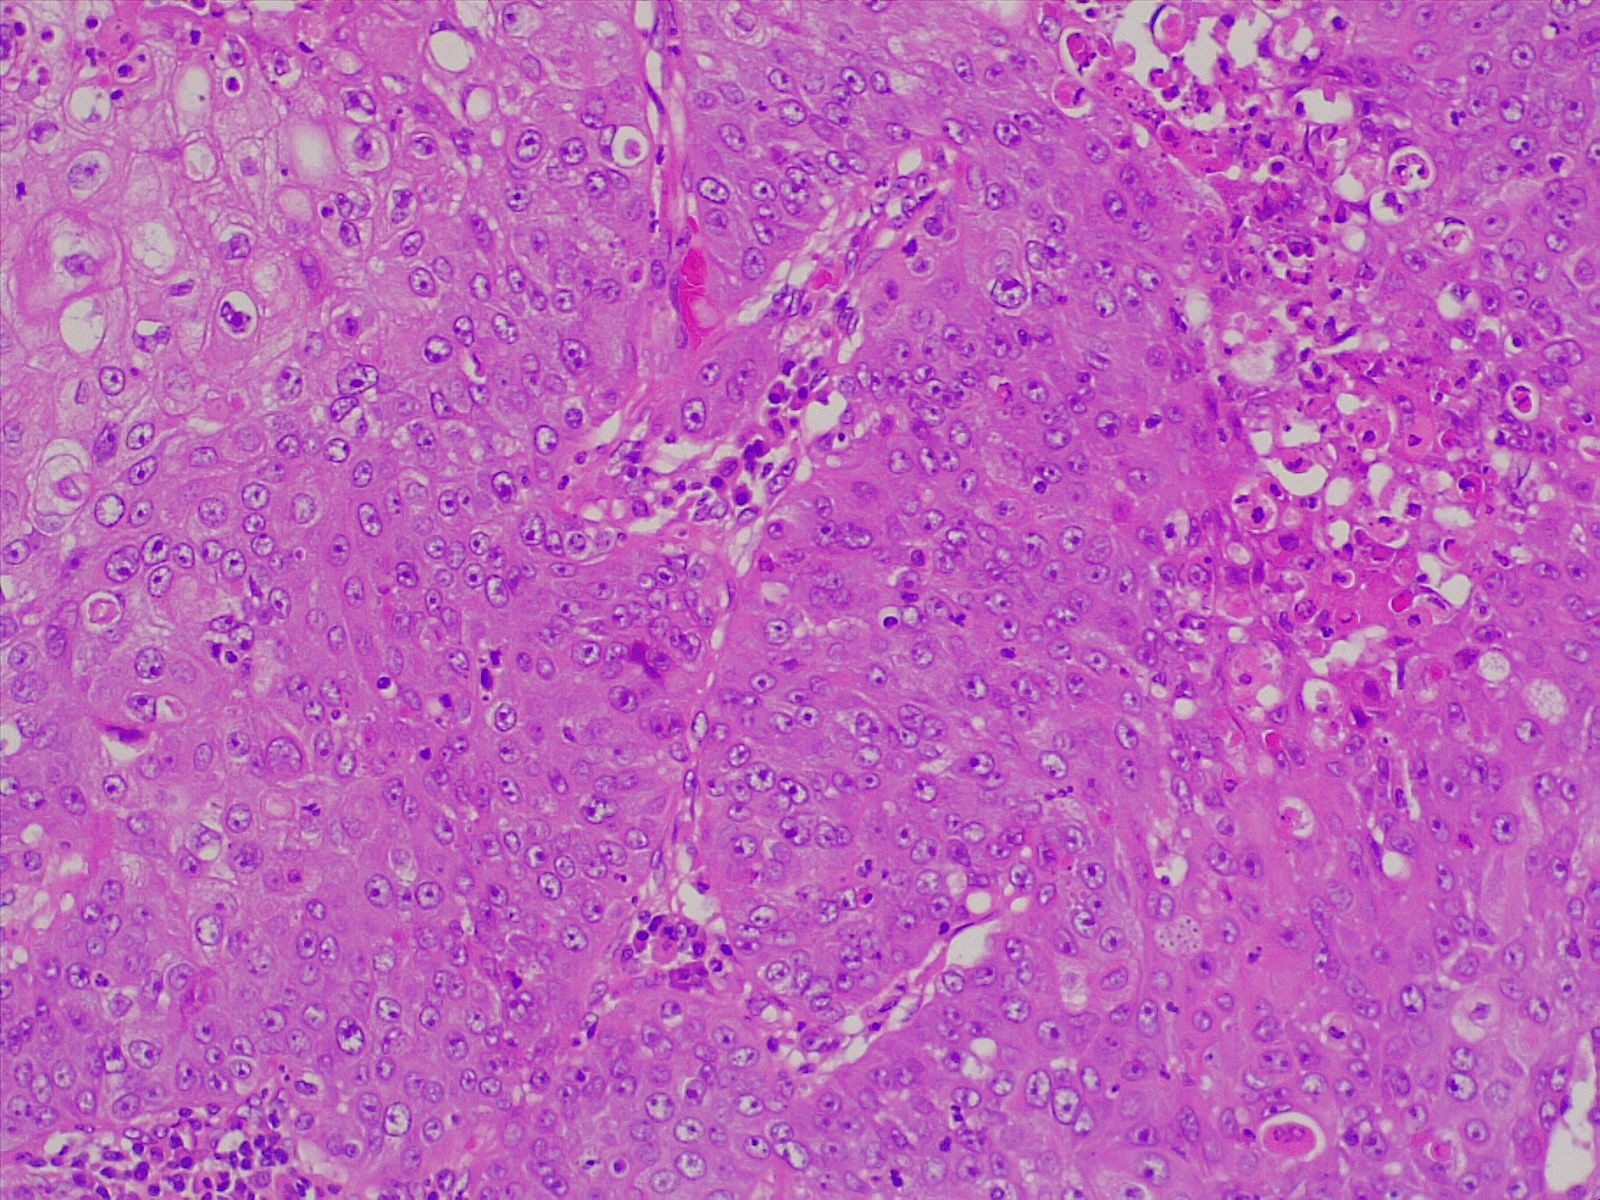
Label: lung squamous cell carcinoma, poorly differentiated